【题型】解答题　【知识点】平面几何　【难度】easy
已知点 $E$ 是正方形 $ABCD$ 的边 $BC$ 上的一点，且点 $E$ 不与点 $B$、$C$ 重合。在图$^{\textcircled{1}}$、图$^{\textcircled{2}}$、图$^{\textcircled{3}}$ 的正方形网格图中，点 $A$、$B$、$C$、$D$、$E$ 都是格点，请按要求画图；

(1) 在图$^{\textcircled{1}}$ 中画出三角形 $ABE$ 平移后得到的三角形 $FDG$，其中点 $A$、$B$、$E$ 的对应点分别是点 $F$、$D$、$G$。

(2) 连接 $BD$，在图$^{\textcircled{2}}$ 中画出与三角形 $ABE$ 关于直线 $BD$ 成轴对称的图形。

(3) 点 $O$ 是正方形网格图中的一点，且点 $O$ 不与点 $A$、$B$、$C$、$D$、$E$ 重合。将三角形 $ABE$ 绕着点 $O$ 旋转，使得线段 $AB$ 与线段 $AD$ 重合。请在图$^{\textcircled{3}}$ 中画出符合上述条件的点 $O$ 以及三角形 $ABE$ 旋转后得到的三角形。
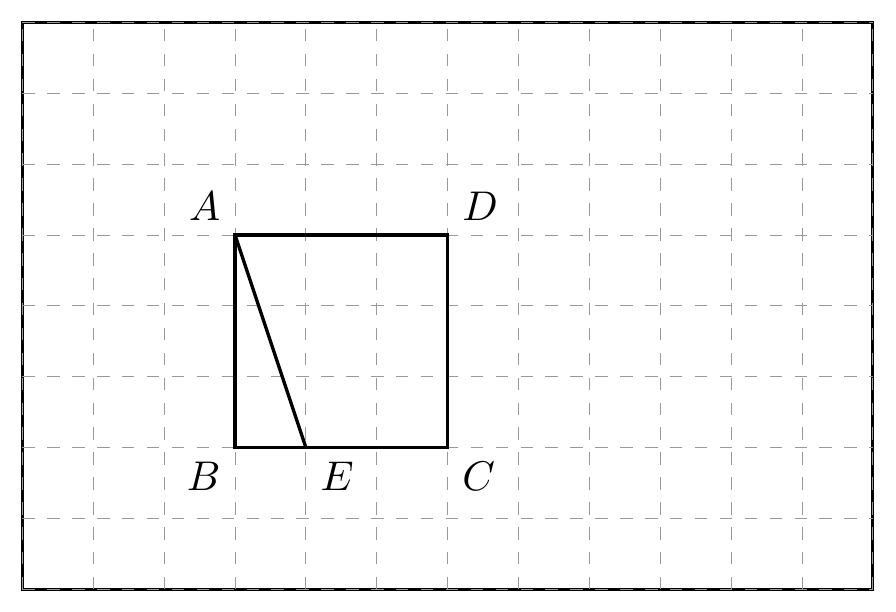
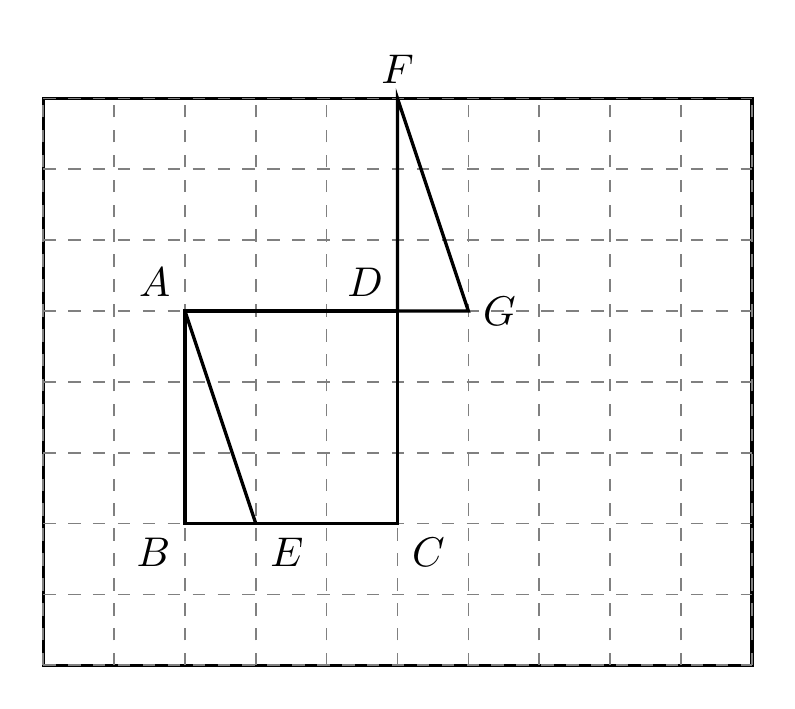
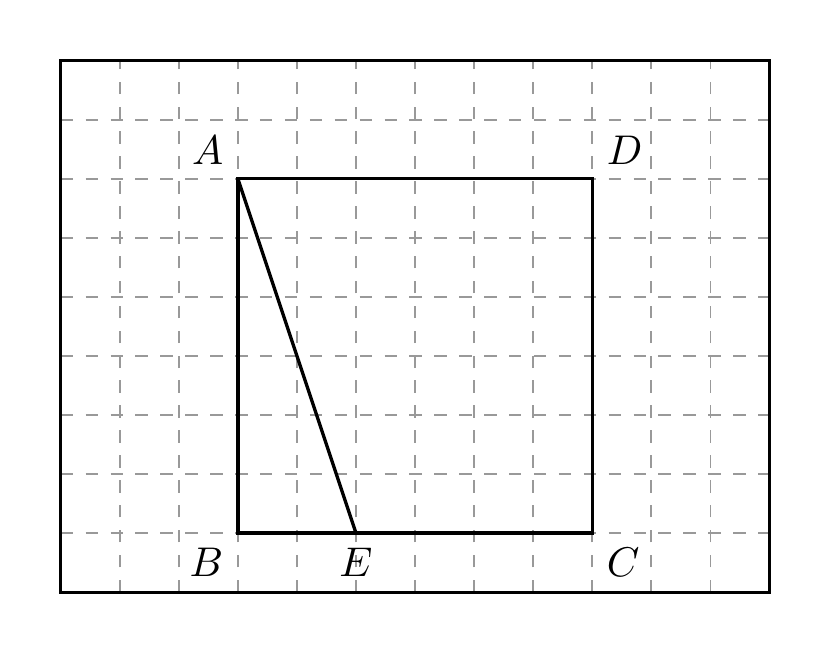
【解答】
【答案】
(1) 见解析

(2) 见解析

(3) 见解析

【分析】
本题主要考查了平移（作图），画轴对称图形，画旋转图形，按照要求正确作出图形是解题的关键。

（1）利用平移作图的方法即可作图；

（2）利用轴对称作图的方法即可作图；

（3）利用旋转作图的方法即可作图。

【详解】
（1）解：如图，$\triangle FDG$即为所求作；

（2）解：如图，$\triangle CBF$即为所求作；

（3）解：如图，点$O$即为旋转中心，$\triangle DAP$即为所求作；

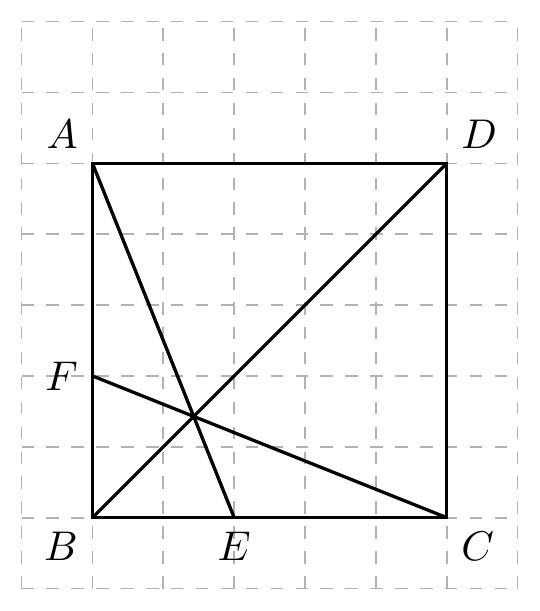
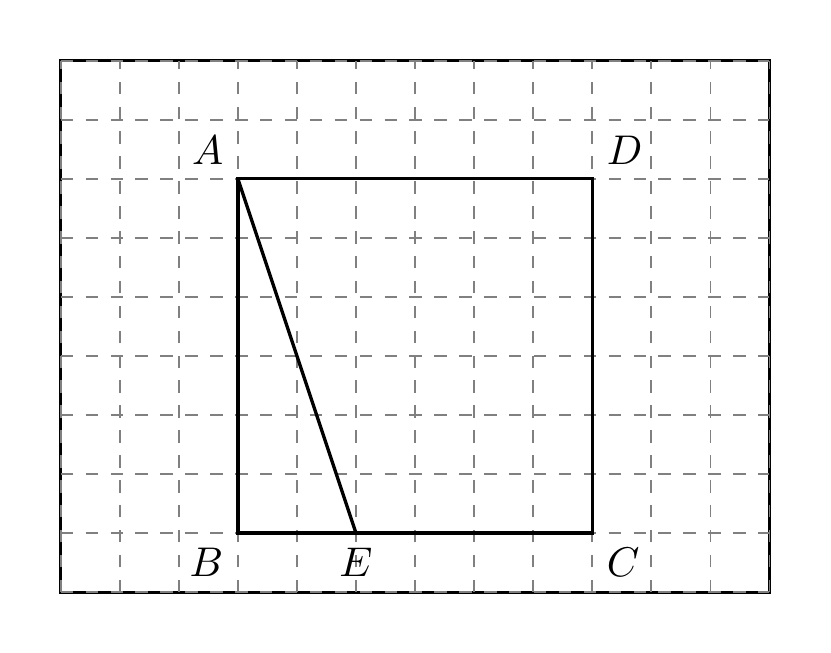
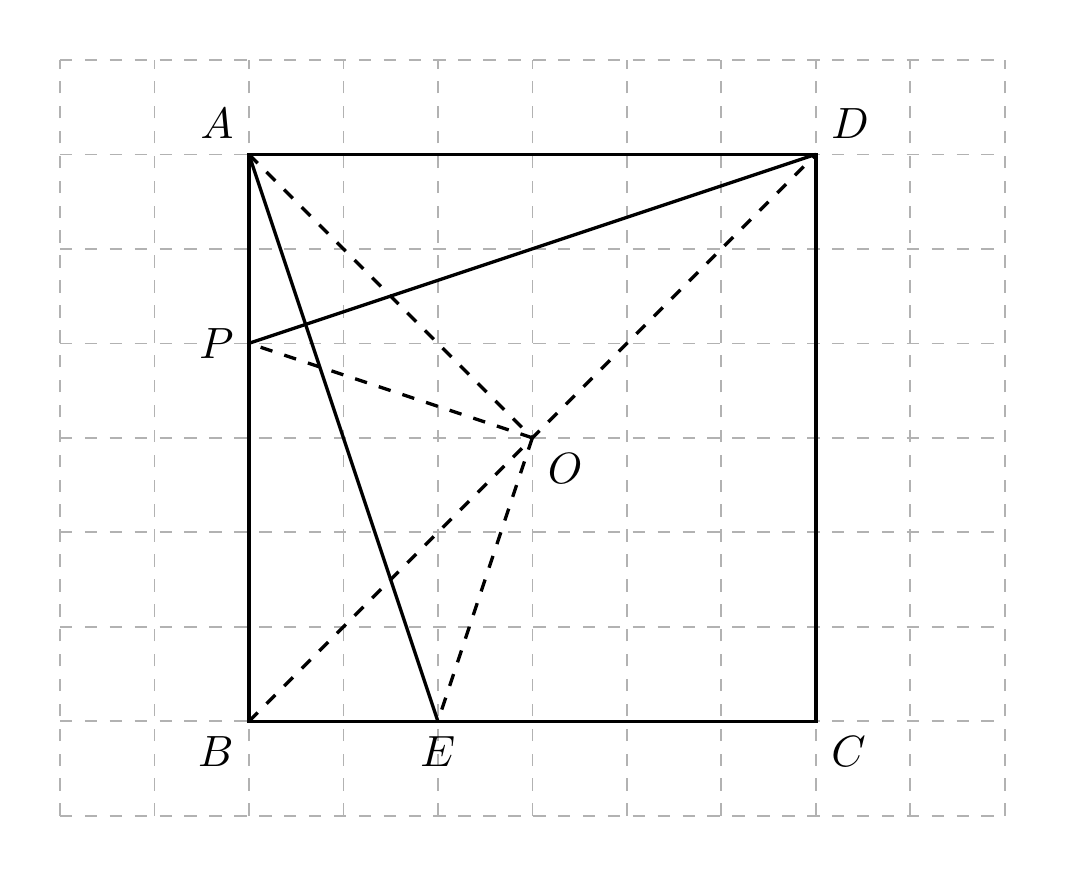